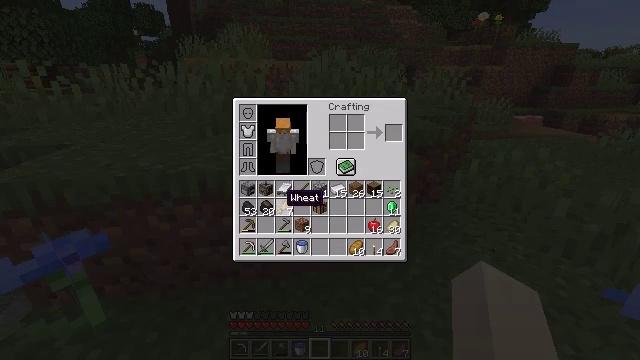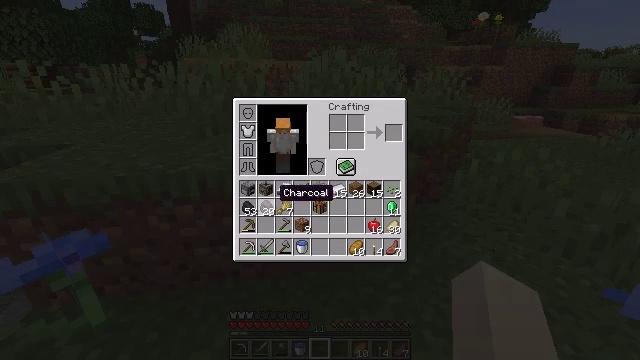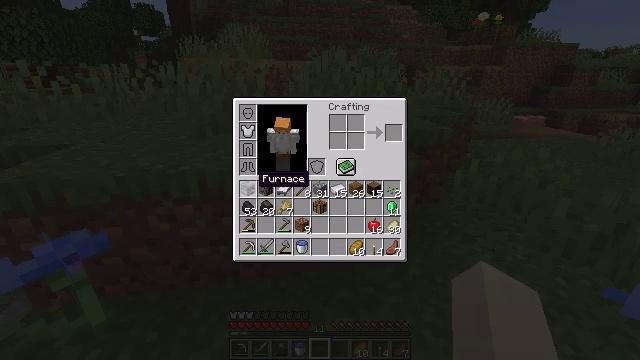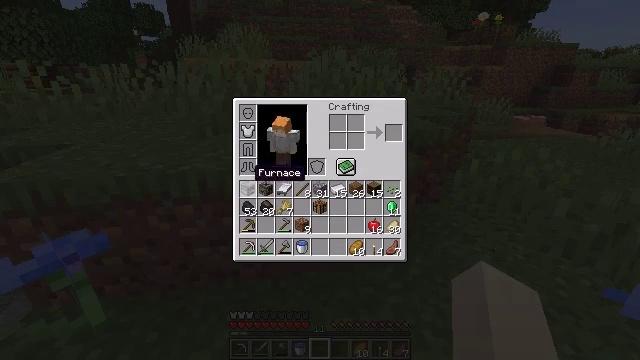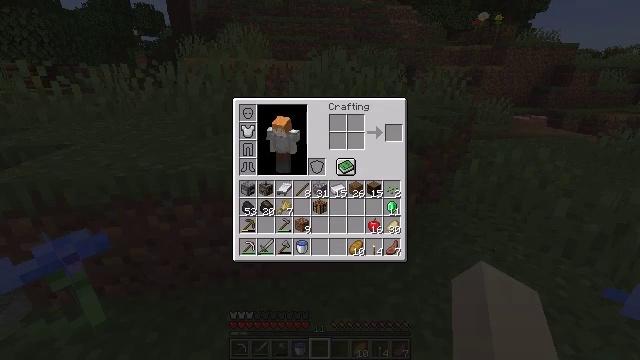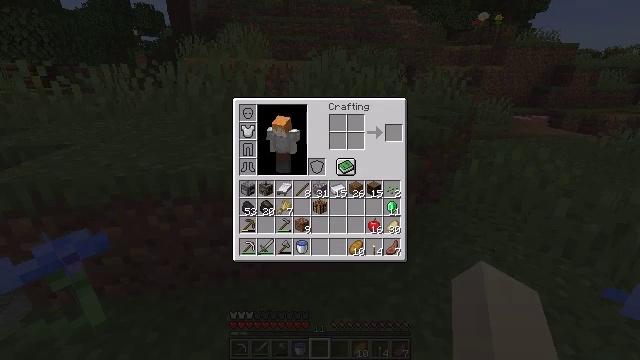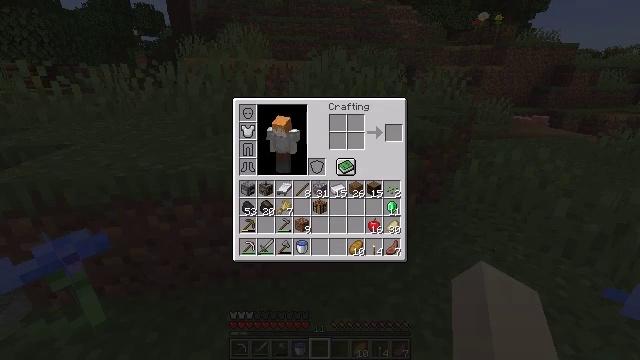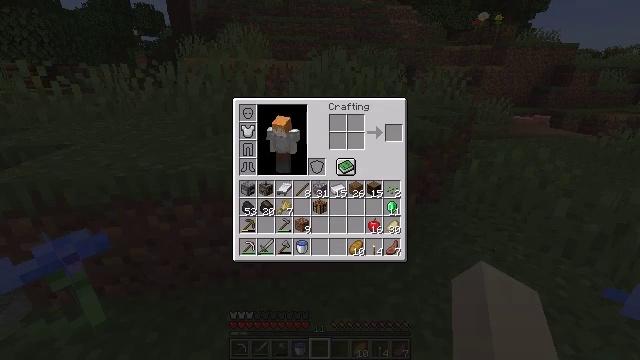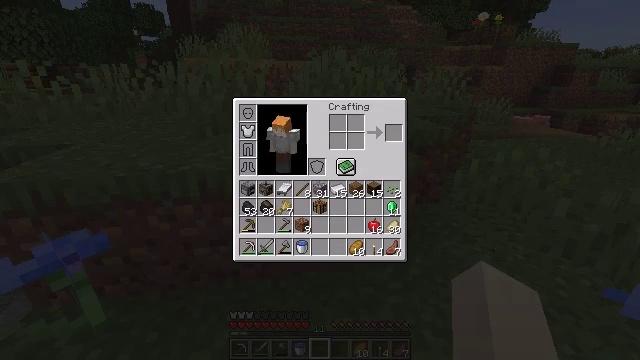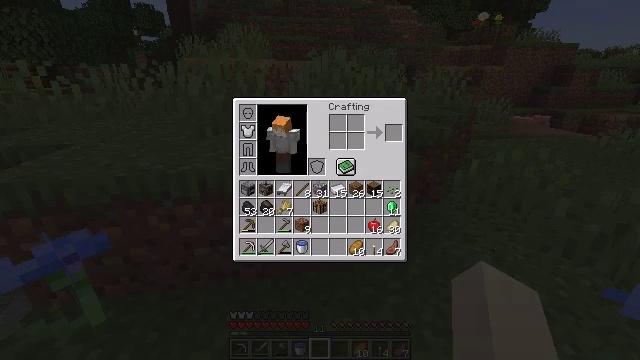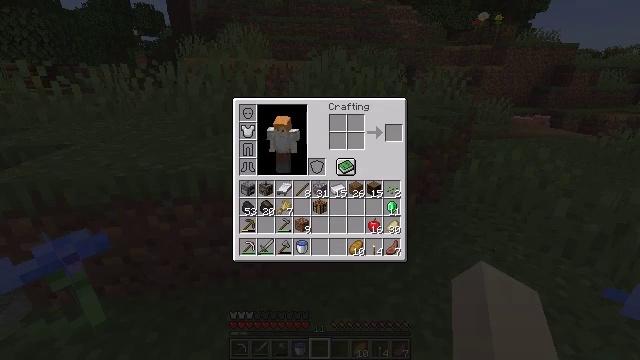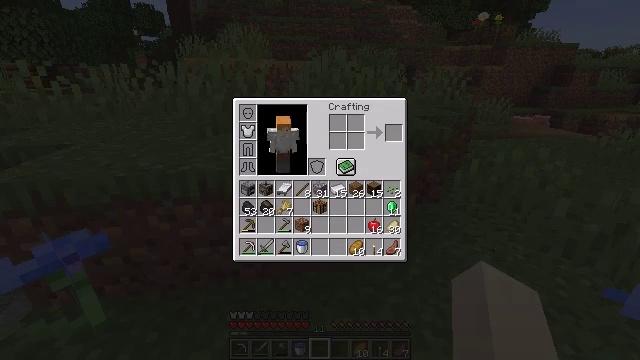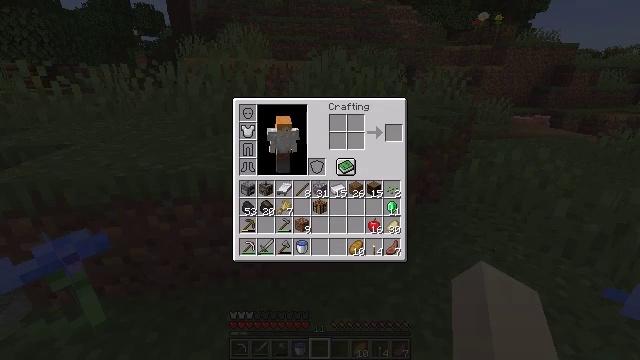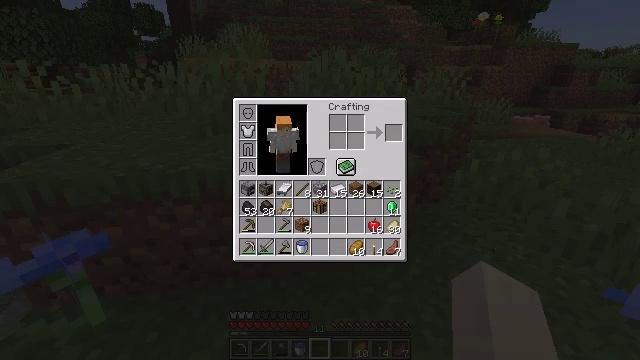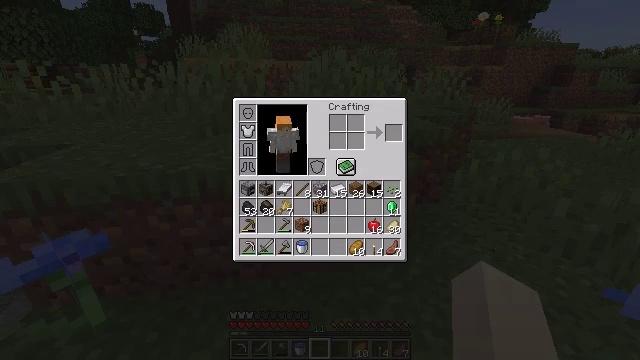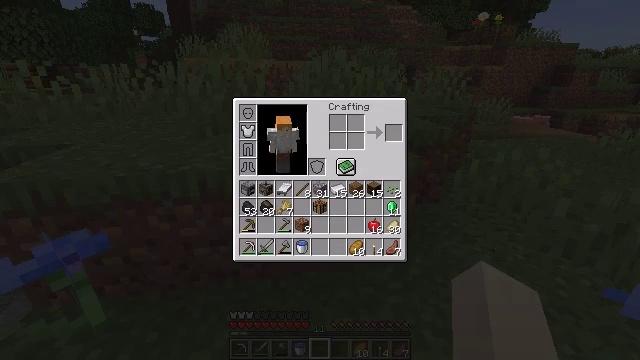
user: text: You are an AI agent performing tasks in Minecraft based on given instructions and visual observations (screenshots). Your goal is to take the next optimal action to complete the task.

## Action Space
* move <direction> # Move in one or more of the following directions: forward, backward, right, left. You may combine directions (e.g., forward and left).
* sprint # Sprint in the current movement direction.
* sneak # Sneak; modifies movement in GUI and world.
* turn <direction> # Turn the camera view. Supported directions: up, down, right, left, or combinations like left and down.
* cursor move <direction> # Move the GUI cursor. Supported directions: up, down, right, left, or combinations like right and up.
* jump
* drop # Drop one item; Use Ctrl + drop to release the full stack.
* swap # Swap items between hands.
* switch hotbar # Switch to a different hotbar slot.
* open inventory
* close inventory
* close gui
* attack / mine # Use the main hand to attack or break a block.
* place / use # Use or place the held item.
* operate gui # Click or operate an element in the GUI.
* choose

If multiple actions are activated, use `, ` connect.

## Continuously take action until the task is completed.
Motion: motion action
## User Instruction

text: Remove wheat seeds from the inventory.
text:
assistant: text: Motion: cursor move left
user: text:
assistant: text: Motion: cursor move left and up
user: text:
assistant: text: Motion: no_op
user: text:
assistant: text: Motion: no_op
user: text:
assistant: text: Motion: no_op
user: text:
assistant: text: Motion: no_op
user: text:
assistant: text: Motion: no_op
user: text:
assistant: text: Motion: no_op
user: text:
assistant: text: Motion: cursor move right
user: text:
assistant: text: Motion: cursor move right
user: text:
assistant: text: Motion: no_op
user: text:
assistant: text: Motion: no_op
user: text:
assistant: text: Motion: no_op
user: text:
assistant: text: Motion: no_op
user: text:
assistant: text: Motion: no_op
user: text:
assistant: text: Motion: no_op
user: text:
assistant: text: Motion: no_op
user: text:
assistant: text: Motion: no_op
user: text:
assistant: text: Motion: no_op
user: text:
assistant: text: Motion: no_op
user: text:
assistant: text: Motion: no_op
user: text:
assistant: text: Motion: no_op
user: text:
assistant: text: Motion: cursor move right
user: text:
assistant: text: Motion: cursor move right
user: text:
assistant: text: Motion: no_op
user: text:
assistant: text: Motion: no_op
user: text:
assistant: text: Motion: no_op
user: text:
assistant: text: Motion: cursor move right
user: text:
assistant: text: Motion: no_op
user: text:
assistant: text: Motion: no_op